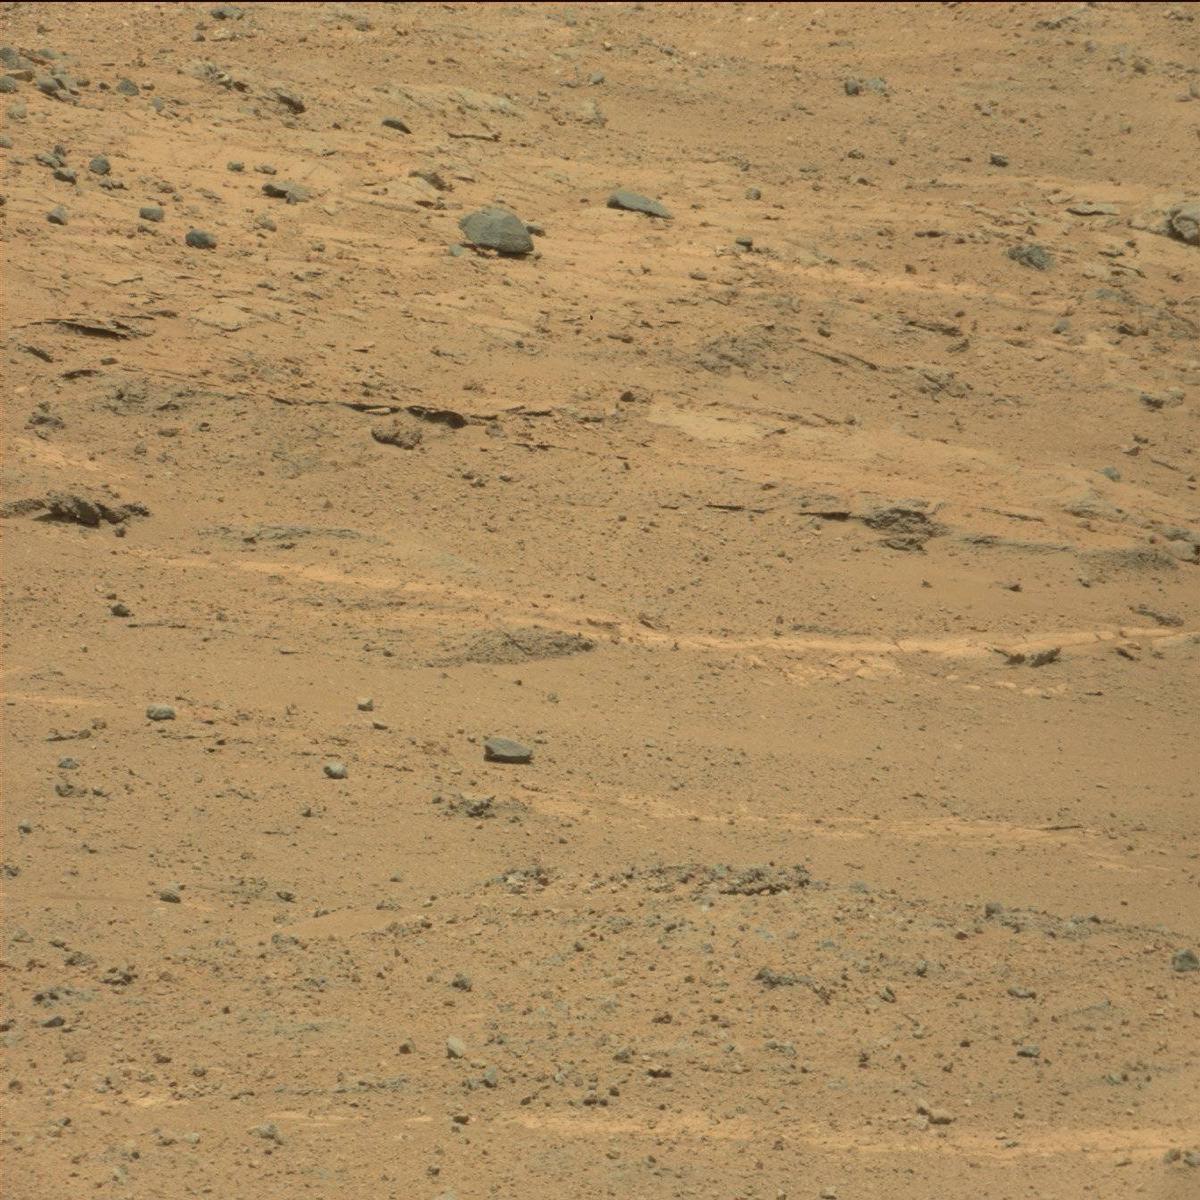
Terrain classes present: Bedrock, Rock, Sand / Soil